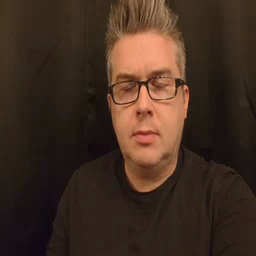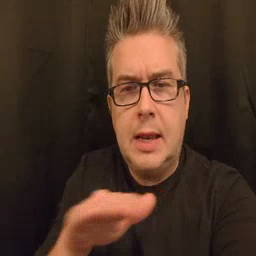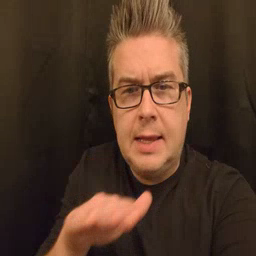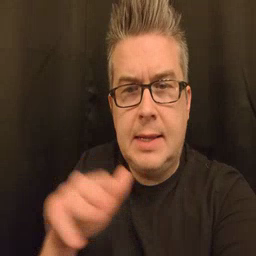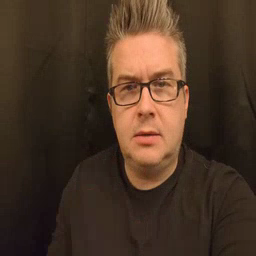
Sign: clean